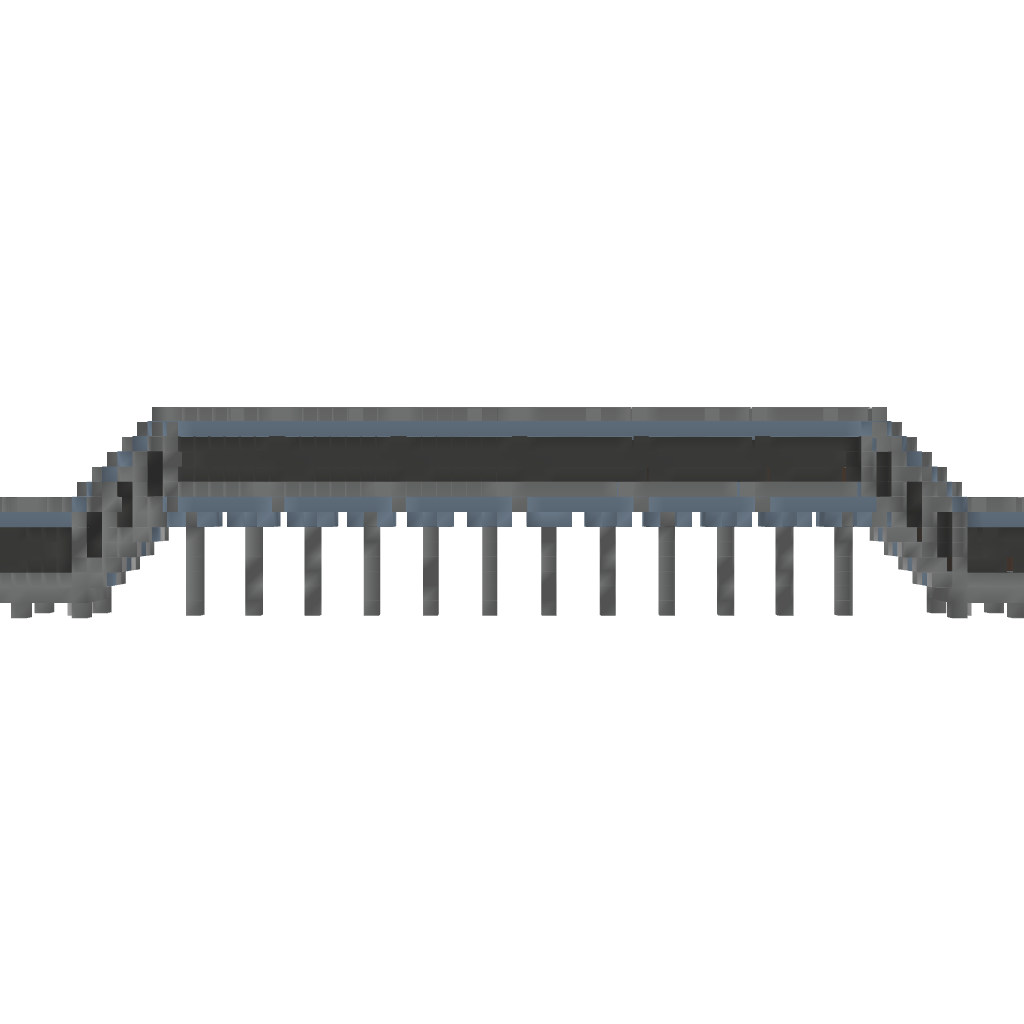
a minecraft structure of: Advanced Minecart Bridge #1 Fixed